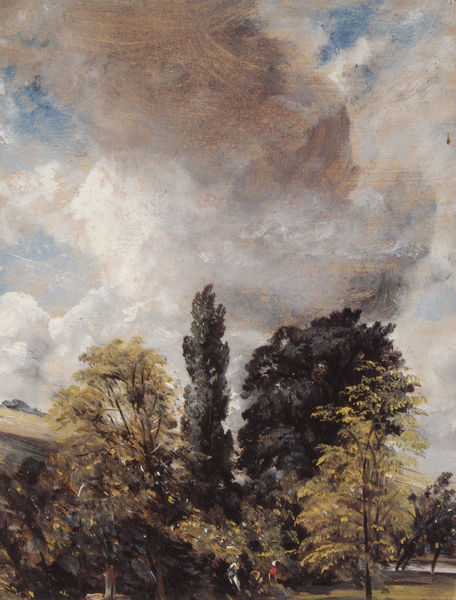
Titel: Harnham Ridge from Leadenhall
Künstler: John Constable
Standort: London
Institution: Victoria & Albert Museum
Schlagwörter: baum, berg, blau, blätter, dunkel, gemälde, gewitter, himmel, laub, schatten, wasser, weiß, wolken, aquarell, bäume, fluss, frauen, gelb, grün, impressionismus, landschaft, menschen, see, teich, ufer, äste, ausschnitt, braun, grau, licht, orange, schwarz, anlage, dach, gras, haus, park, rasen, rot, wiese, wolke, haube, leute, malerei, öl, bach, erde, horizont, hügel, natur, stamm, wind, busch, büsche, gewässer, sonne, boden, personen, blatt, pflanzen, rosa, wald, früchte, garten, bewegt, sommer, studie, heu, hang, dunkelgrün, hecke, lila, violett, herbst, picknick, romantik, constable, luft, sturm, stämme, unwetter, wetter, korb, stimmung, regen, windig, gewitterwolken, lichtung, wolkig, wei0, hügelig, dramatisch, laubbäume, gärtner, lindgrün, gewölk, regenwolke, wolkenstudie, wolkenstrudel, tannengrün, wirbelsturm, cummili, wasserfluss, wolken wind